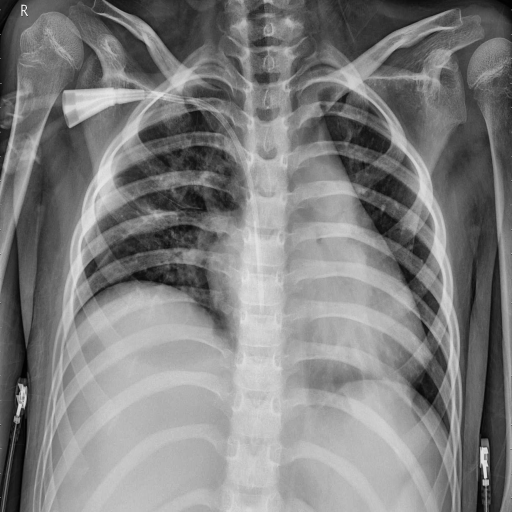
Finding: PNEUMONIA